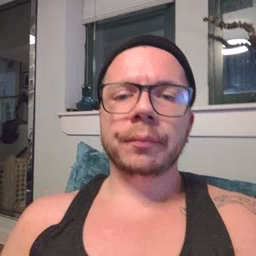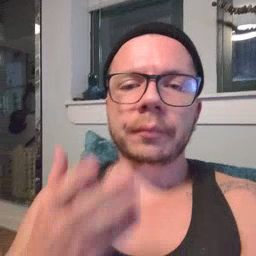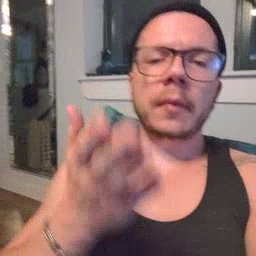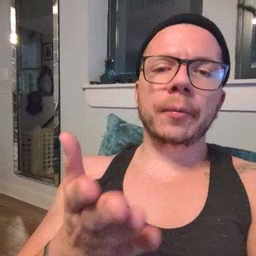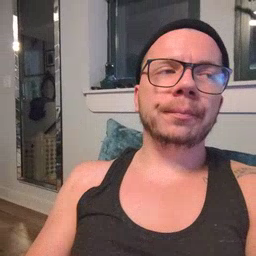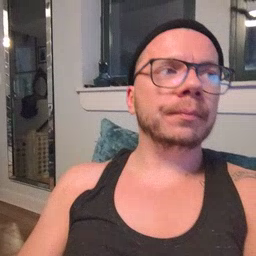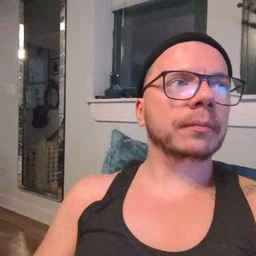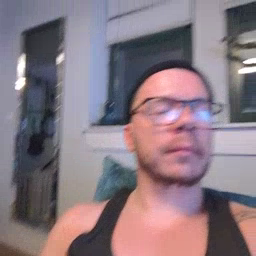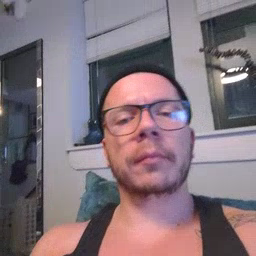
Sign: there